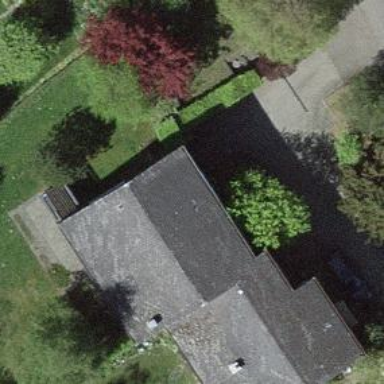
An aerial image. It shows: Residential building.